Question: I am trying to create a stacked area chart, which shows the number of customers by country.
So my data frame is:
'''
date people country
2021-11-18 509 USA
2021-11-18 289 France
2021-11-18 234 Germany
2021-11-18 148 Poland
2021-11-18 101 China
'''
I don't understand how to edit the graphic design (color).
'''
table.groupby(['date','country'])['people'].sum().unstack().plot(
kind='area',
figsize=(10,4))
'''

Also I tried to use the Bokeh library for nice visualization, but i don't know how to write the code
Thanks for your help. It's my first post. Sorry if I missed something.
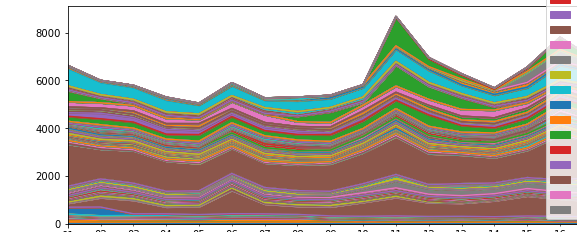
Answer: I think your are looking for <URL>-function in 'bokeh'.
My solution is based on the <URL> which is part of the official documentation.
Let's assume this is your data (I added on day):
'''
text = """date people country
2021-11-18 509 USA
2021-11-18 289 France
2021-11-18 234 Germany
2021-11-18 148 Poland
2021-11-18 101 China
2021-11-19 409 USA
2021-11-19 389 France
2021-11-19 134 Germany
2021-11-19 158 Poland
2021-11-19 191 China"""
'''
First I bring the data in the same form of the example:
'''
from io import StringIO
import pandas as pd
df = pd.read_csv(StringIO(text), sep='\s+', parse_dates=True, index_col=0)
df = df.groupby(['date','country']).sum().unstack()
df.columns = df.columns.droplevel(0)
df.index.name=None
df.columns.name=None
'''
Now the DataFrame looks like this:
'''
China France Germany Poland USA
2021-11-18 101 289 234 148 509
2021-11-19 191 389 134 158 409
'''
Now the rest is straight forward. If your index is a 'DatetimeIndex' you have to modify the 'x_axis_type' of the bokeh figure. Id did this for the plot below.
'''
from bokeh.palettes import brewer
from bokeh.plotting import figure, show, output_notebook
output_notebook()
n = df.shape[1]
p = figure(x_axis_type='datetime')
p.varea_stack(stackers=df.columns, x='index', source=df, color=brewer['Spectral'][n],)
show(p)
'''
The output lookslike this:
<URL>
You can redefine the color using the 'color'-keyword if you like.